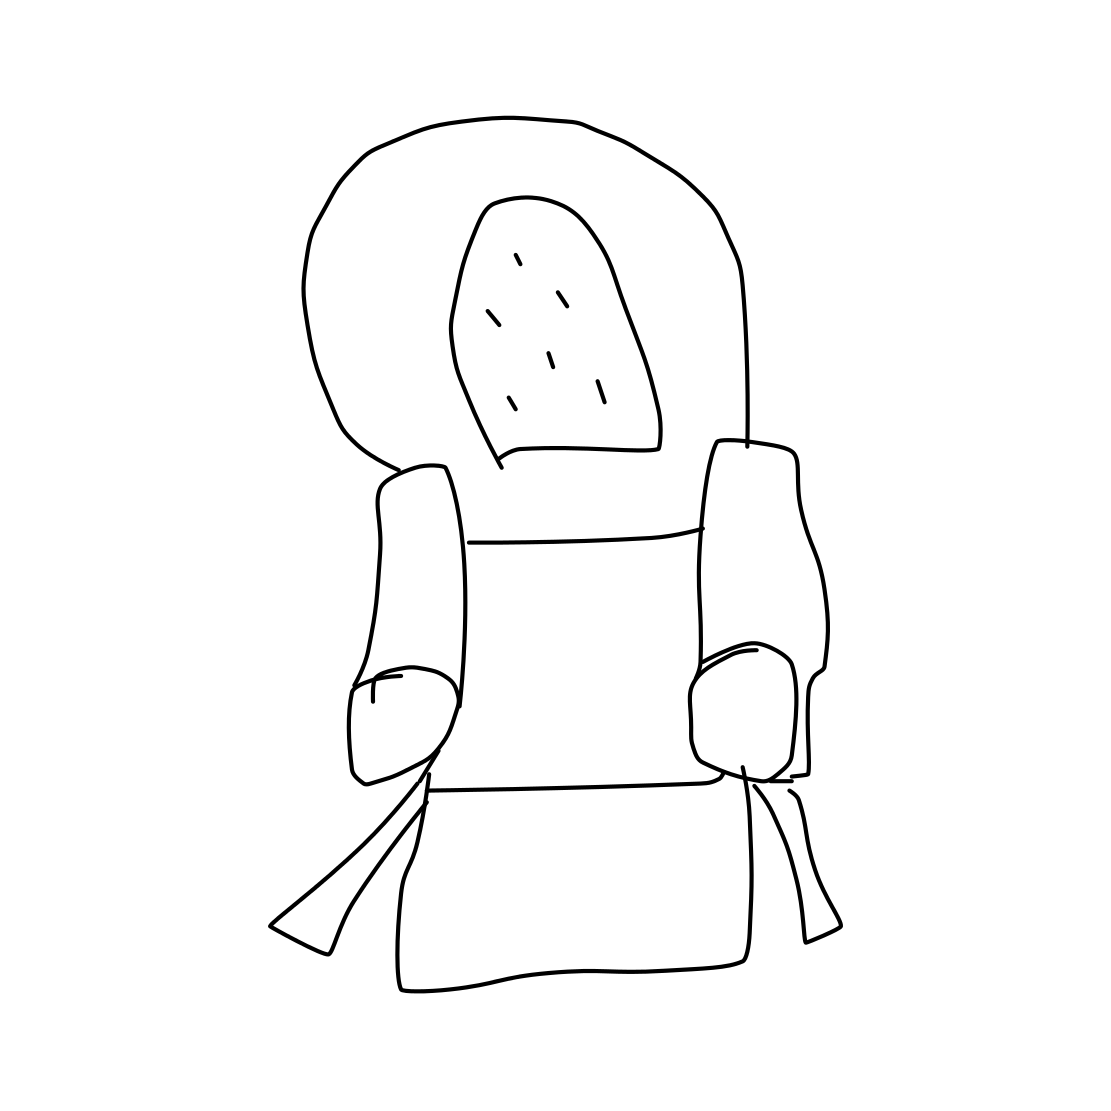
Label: armchair